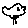
Label: tree